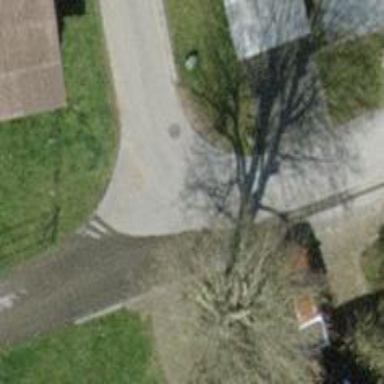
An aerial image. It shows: Residential road with asphalt surface and no sidewalks.